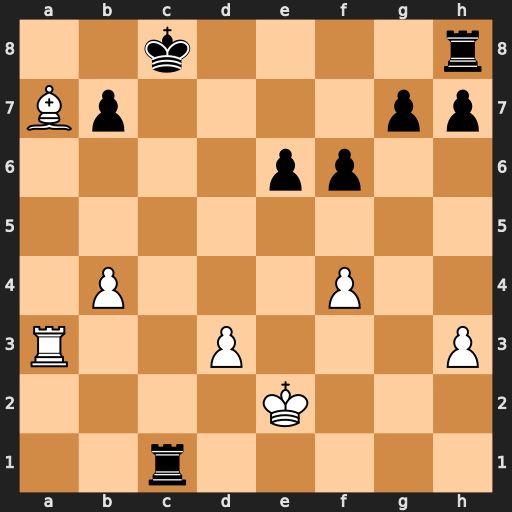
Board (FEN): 2k4r/Bp4pp/4pp2/8/1P3P2/R2P3P/4K3/2r5
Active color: w
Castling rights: -
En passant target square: -
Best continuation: Be3 Rc2+ Kd1 Rh2 Ra8+ Kd7 Rxh8